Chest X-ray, AP view. Patient: 56 years old, sex F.
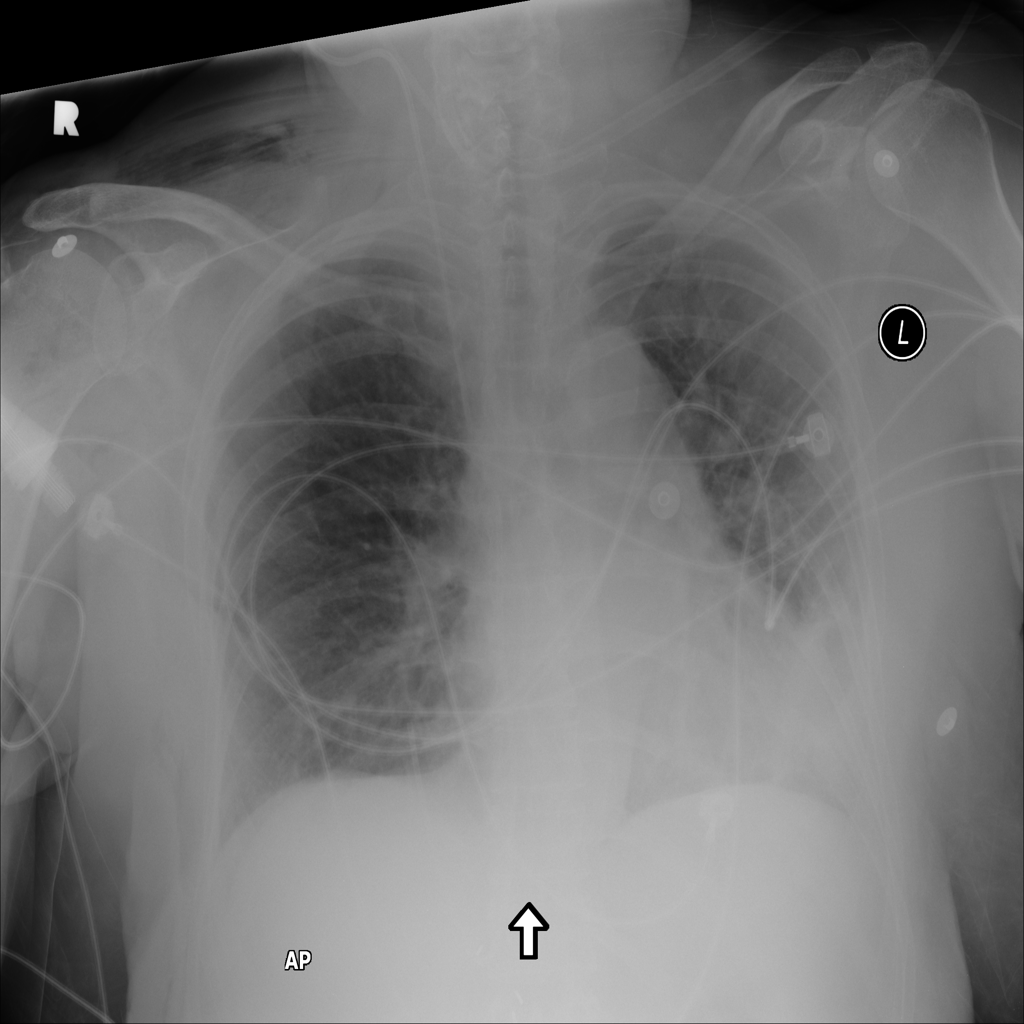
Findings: Edema